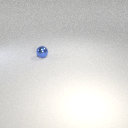
small blue metal sphere